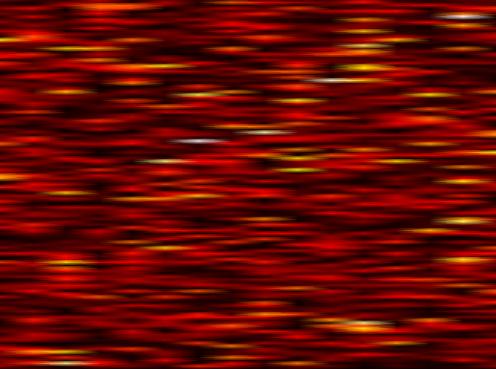
Label: OFDM